Question: Windows 7, Eclipse CDT, Juno Service Release 2, Cross compiler.
Projects do compile executables generated, but Eclipse can't see them; therefore 'Run' fails. Executables are placed in Debug directory. Double click or command prompt call on compiled executable works without problem.

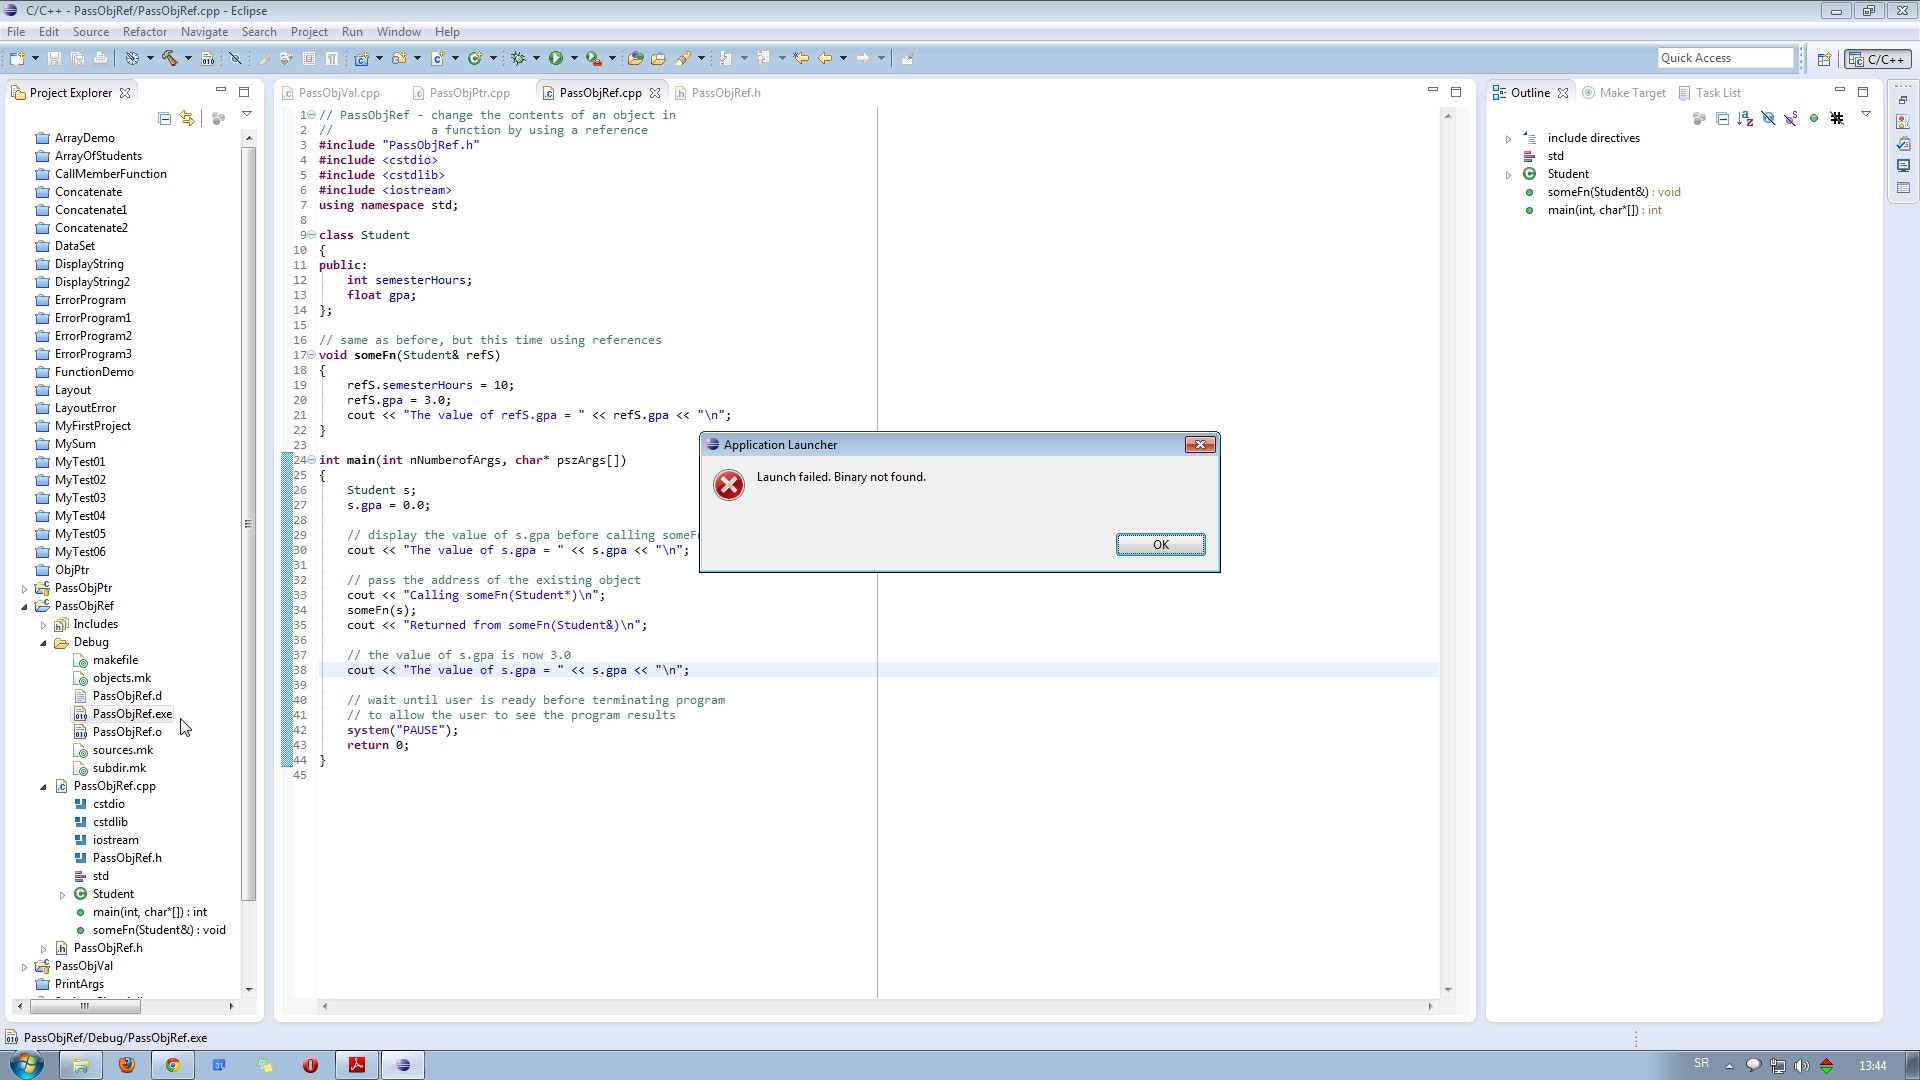
Answer: I think I found solution - proper binary parser must be selected so Eclipse can recognize the executable:
I.e. if Cygwin compiler is used then Cygwin parser should be used.
That worked for me at least for Cross-compiler (both on Windows 7 and Ubuntu 12.04). On Linux, I use parser.
If anyone has the better solution, please advise.